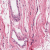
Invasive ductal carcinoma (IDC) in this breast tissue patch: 0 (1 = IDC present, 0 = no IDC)